Question: This statement returns 2 rows:
'''
SELECT ts.UnitId,ts.TeststepId, MAX(ts.CreatedAt)as CreatedAt
FROM Teststep ts
INNER JOIN Unit u ON ts.UnitId = u.UnitId
Where u.TemplateId = 2
Group by TeststepId, ts.UnitId
'''
How can I get the one row with the highest 'CreatedAt' date ? Should I distinct the 'unitId'?
Aaron and flem aksed for more info:
'''
1 Template has N Units
1 Unit has N Teststeps
'''
The clustered primary key of the Teststep table is TeststepId and CreatedAt.
'''
[TeststepId] [int] NOT NULL,
<URL> NOT NULL,
<URL> NOT NULL,
<URL> NOT NULL,
<URL> NOT NULL,
[CreatedAt] [datetime] NOT NULL,
<URL> NOT NULL,
[UnitId] [int] NOT NULL,
'''
The table
sample data with the most important fields in the Teststep table could be:

The teststep shows historized teststeps. From the above image you see that the TeststepId = 4 exist 2 times. A historized version (58 sec.) and a current version (59 sec.).
I want to get only the teststepid 4 with 59 seconds to show in a "current" View.
I want to get only the teststepid 4 with 59 seconds AND
all other teststepId's with their current date. If there are only rows with different teststepid's take those because they are the current rows.
I am just about to change my integration test and find about the solution.
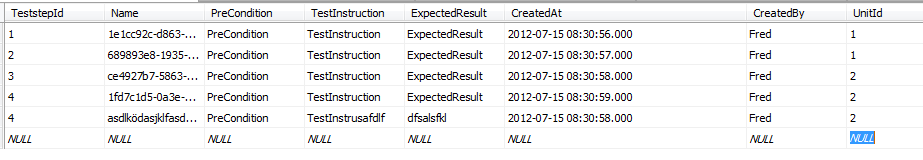
Answer: '''
SELECT TOP (1) ts.UnitId, ts.TeststepId, ts.CreatedAt
FROM dbo.Teststep AS ts
INNER JOIN Unit AS u
ON ts.UnitId = u.UnitId
WHERE u.TemplateId = 2
ORDER BY ts.CreatedAt DESC;
'''
If you want a row per UnitId, and SQL Server 2005+, then:
'''
;WITH x AS
(
SELECT ts.UnitId, ts.TestStepId, ts.CreatedAt,
rn = ROW_NUMBER() OVER (PARTITION BY ts.UnitId ORDER BY ts.CreatedAt DESC)
FROM dbo.Teststep AS ts
INNER JOIN Unit AS u
ON ts.UnitId = u.UnitId
WHERE u.TemplateId = 2
)
SELECT UnitId, TestStepId, CreatedAt
FROM x
WHERE rn = 1;
'''